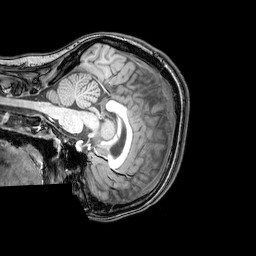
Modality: T1w
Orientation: sagittal
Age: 23
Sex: female
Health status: healthy
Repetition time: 0.081 s
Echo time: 0.037 s